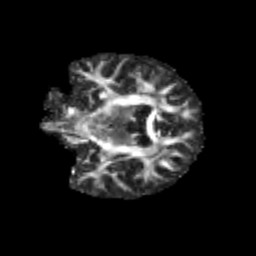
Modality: FA
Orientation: coronal
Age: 11
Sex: male
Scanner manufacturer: siemens
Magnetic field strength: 3 T
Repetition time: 3.8 s
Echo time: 0.07 s